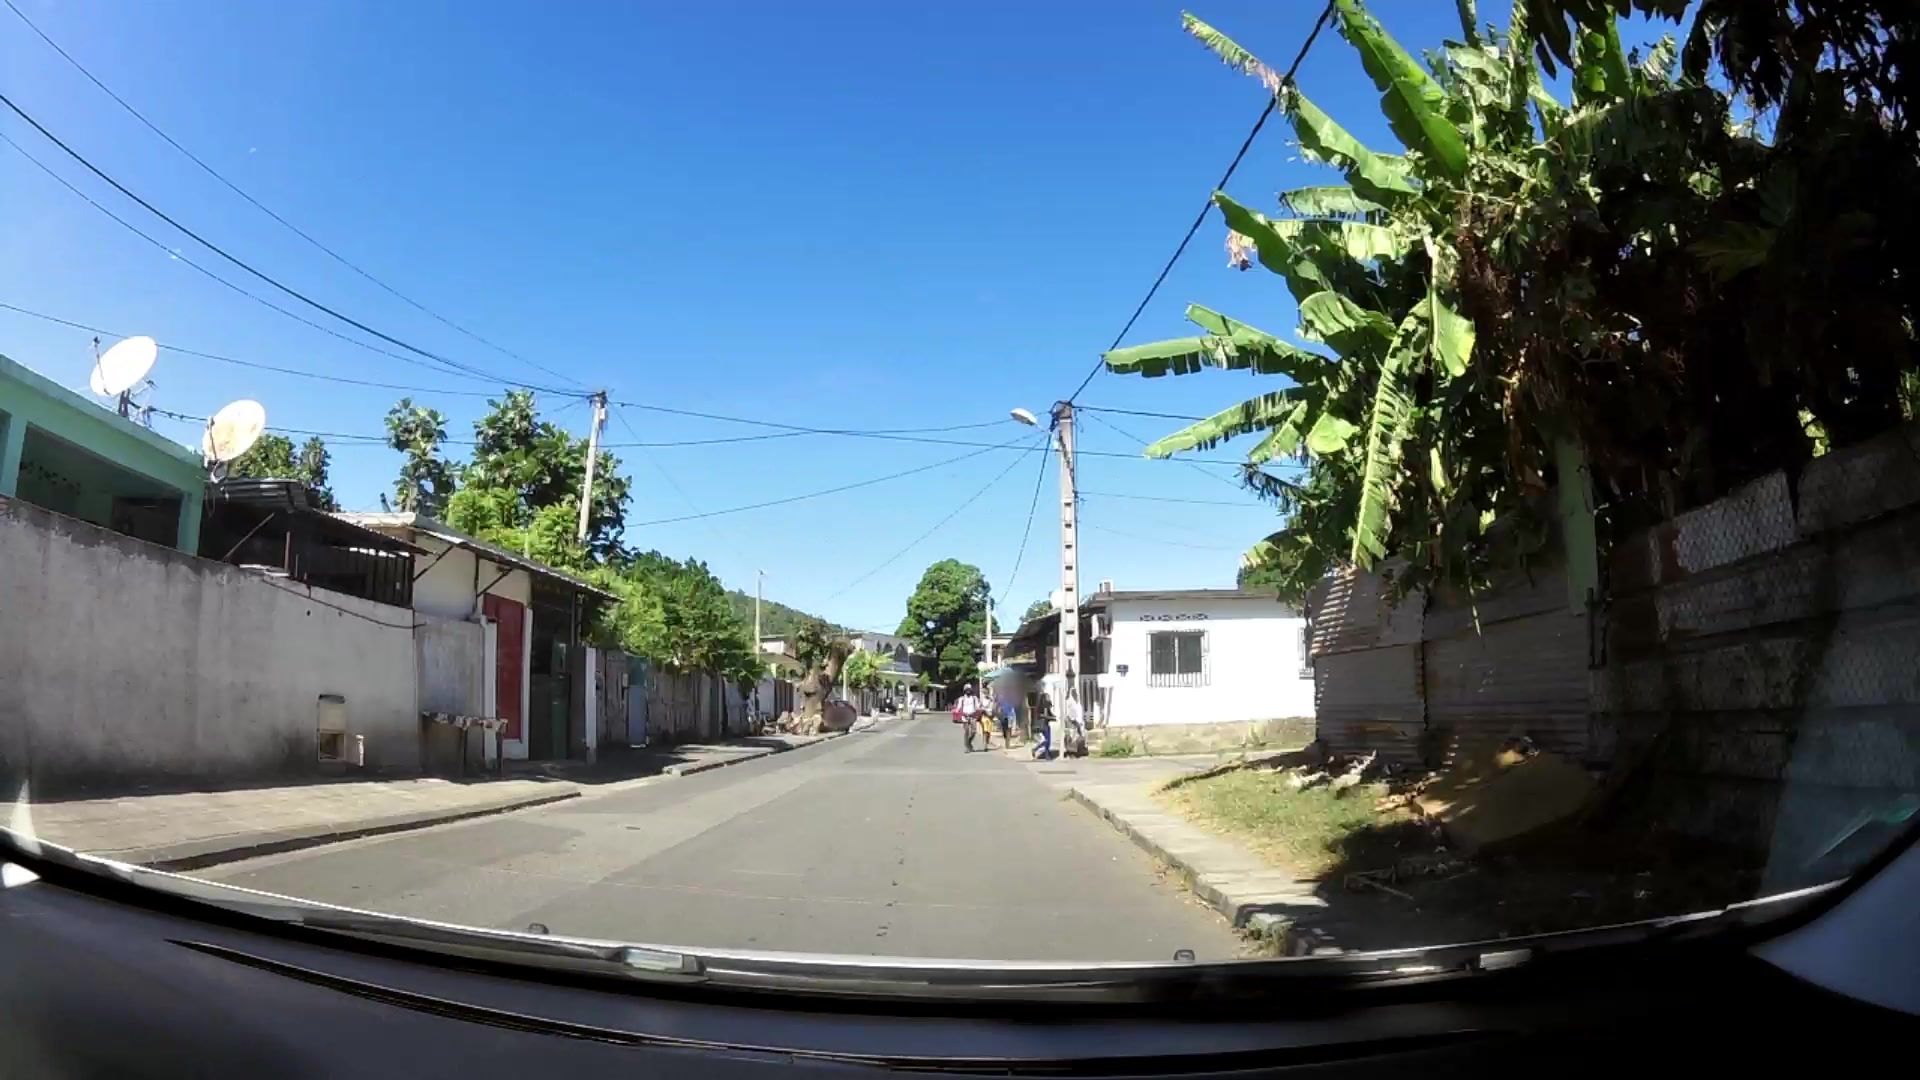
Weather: clear
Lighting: day
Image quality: good
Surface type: driving surface
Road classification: residential
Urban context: dense urban cluster
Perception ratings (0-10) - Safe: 0.49, Lively: 7.92, Beautiful: 0.4, Boring: 3.35, Depressing: 6.07, Wealthy: 1.72